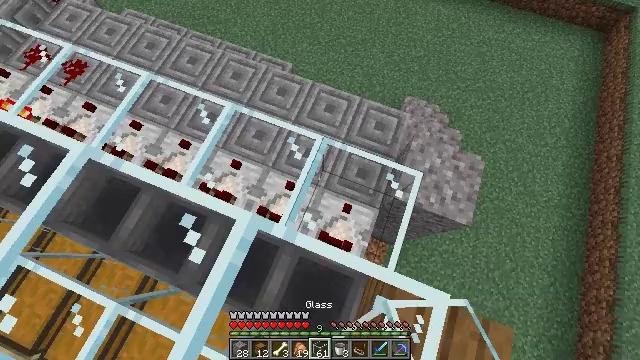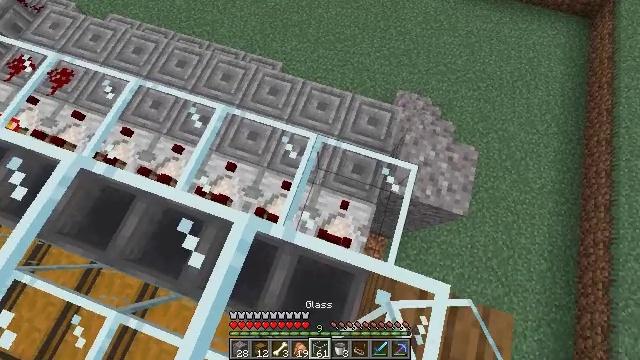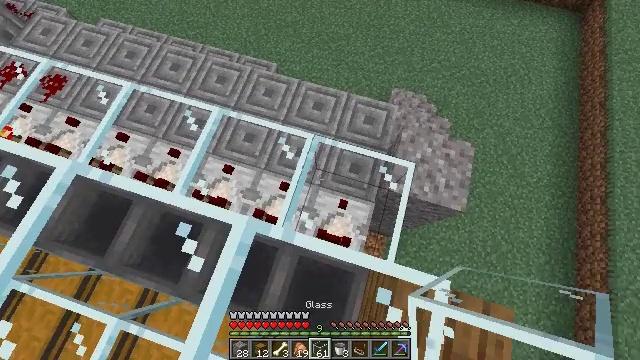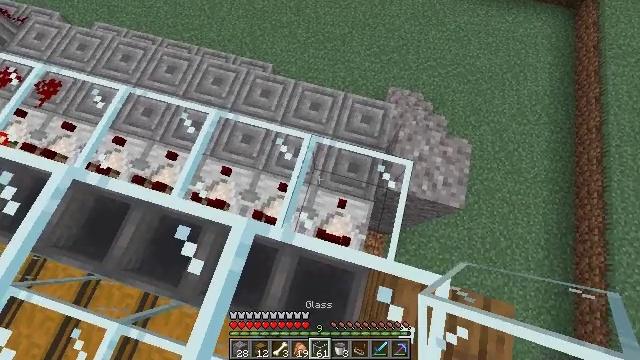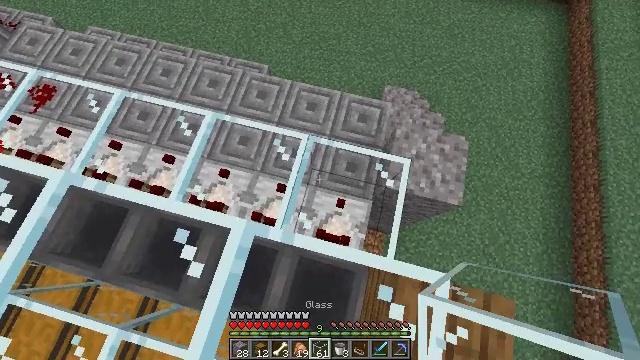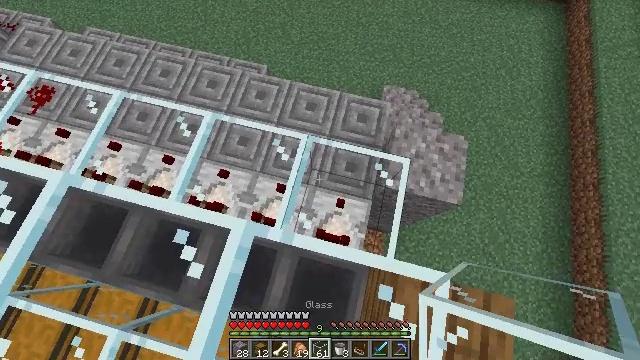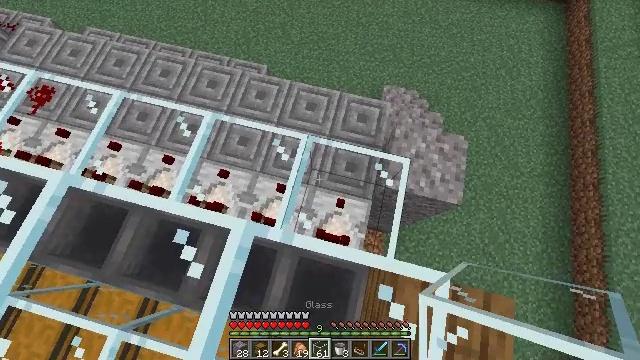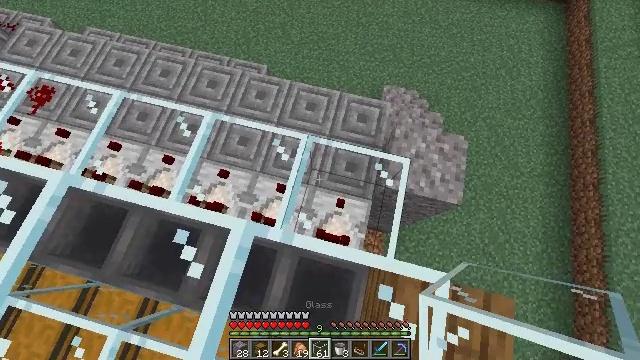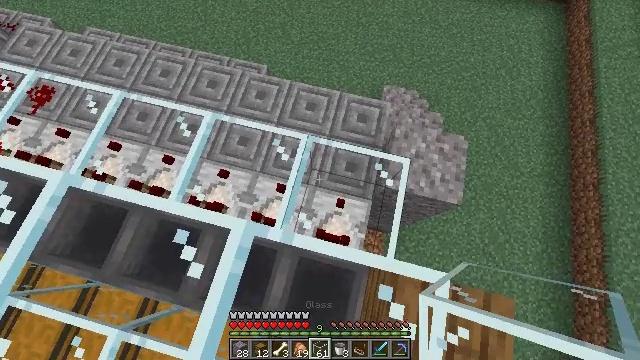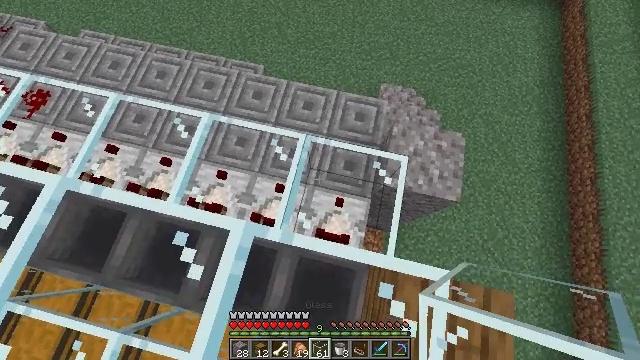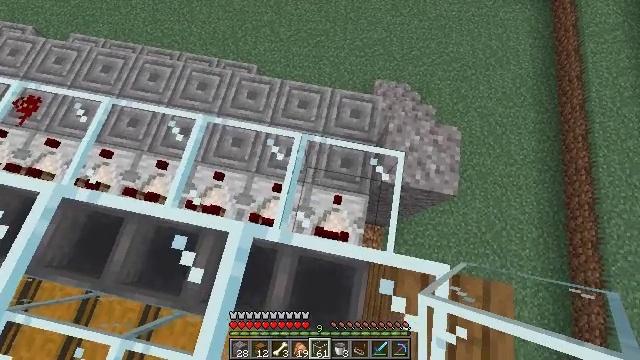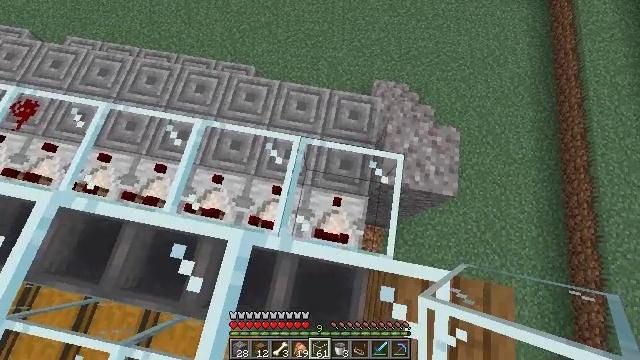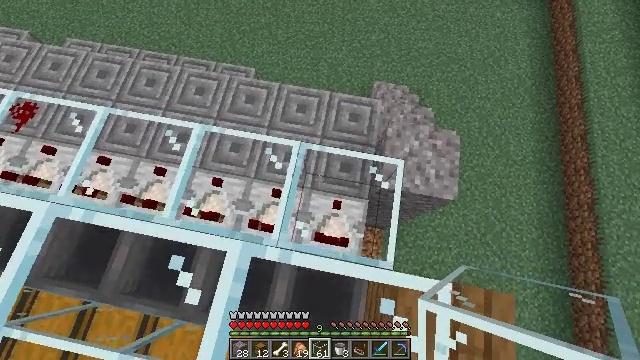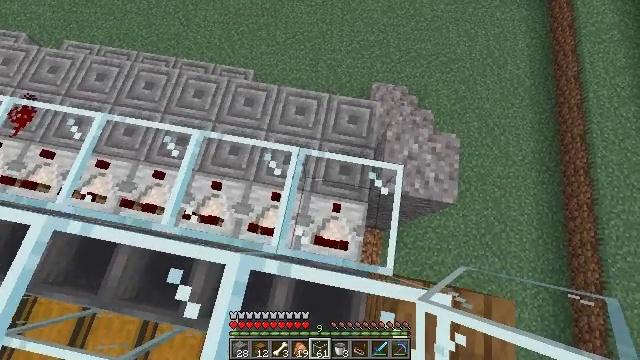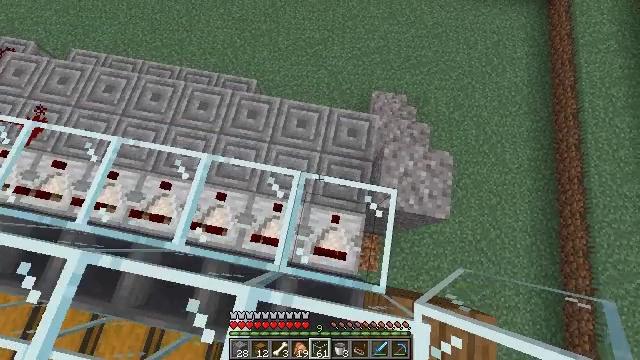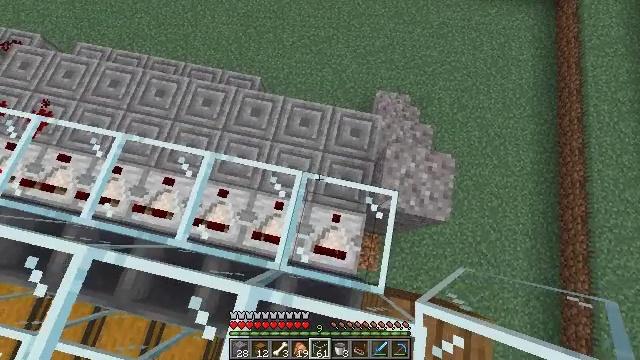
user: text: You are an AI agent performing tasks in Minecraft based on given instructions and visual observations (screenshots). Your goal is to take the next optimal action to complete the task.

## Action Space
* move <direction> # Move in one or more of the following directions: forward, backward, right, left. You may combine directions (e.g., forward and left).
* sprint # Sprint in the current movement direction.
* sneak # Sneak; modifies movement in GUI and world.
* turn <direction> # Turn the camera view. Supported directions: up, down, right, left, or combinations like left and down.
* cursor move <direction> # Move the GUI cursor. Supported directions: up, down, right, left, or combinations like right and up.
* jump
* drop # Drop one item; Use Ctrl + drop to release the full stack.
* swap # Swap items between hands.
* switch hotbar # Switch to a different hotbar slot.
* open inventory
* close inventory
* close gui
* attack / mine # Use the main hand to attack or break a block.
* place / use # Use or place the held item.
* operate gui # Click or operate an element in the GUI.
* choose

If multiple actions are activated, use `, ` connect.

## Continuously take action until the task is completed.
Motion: motion action
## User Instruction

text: Break the gravel block.
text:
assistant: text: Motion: sneak, turn right
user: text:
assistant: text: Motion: sneak, turn right
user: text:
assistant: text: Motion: sneak, turn right
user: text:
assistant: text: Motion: sneak, turn right
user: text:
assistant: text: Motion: sneak
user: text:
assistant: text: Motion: sneak
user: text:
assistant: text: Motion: sneak
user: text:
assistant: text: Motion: sneak
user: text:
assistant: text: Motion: sneak, turn right
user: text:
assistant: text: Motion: move forward, sneak, turn right
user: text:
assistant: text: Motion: move forward, sneak
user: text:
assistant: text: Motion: move forward
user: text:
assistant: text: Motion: move forward
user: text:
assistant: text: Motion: no_op
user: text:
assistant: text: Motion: turn left
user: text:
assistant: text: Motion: turn left
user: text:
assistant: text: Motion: turn left
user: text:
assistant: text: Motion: turn left
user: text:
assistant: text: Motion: turn left
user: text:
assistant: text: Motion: turn left
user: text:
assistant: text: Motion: no_op
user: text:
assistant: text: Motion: turn right
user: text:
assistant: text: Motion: no_op
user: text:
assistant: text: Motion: no_op
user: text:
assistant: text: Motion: no_op
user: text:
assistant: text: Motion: no_op
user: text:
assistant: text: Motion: no_op
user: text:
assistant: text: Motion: move forward, turn right
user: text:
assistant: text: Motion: move forward, turn right
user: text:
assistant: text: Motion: move forward